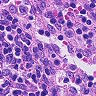
Metastatic tissue present: no